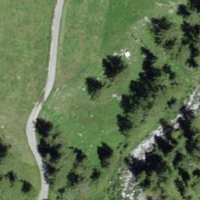
EUNIS habitat code: 26
Species observed at this site:
Marmota marmota
Mitopus morio